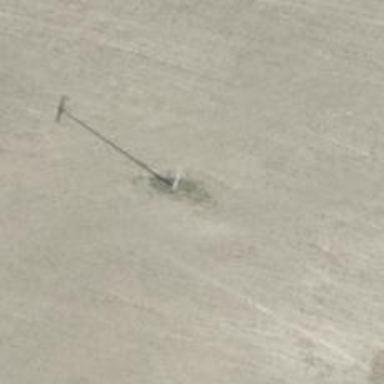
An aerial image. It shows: Power pole.